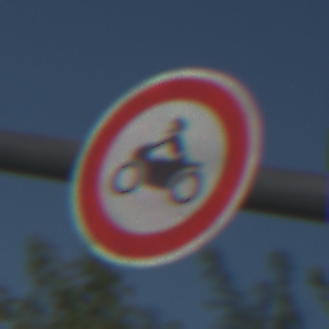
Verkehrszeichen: VerbotKraftraeder
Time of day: MorningAfternoon
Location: Outdoor (Nature)
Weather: Clear
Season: NotSpecified
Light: Natural